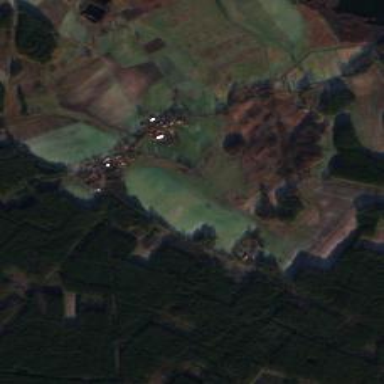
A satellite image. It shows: Village.